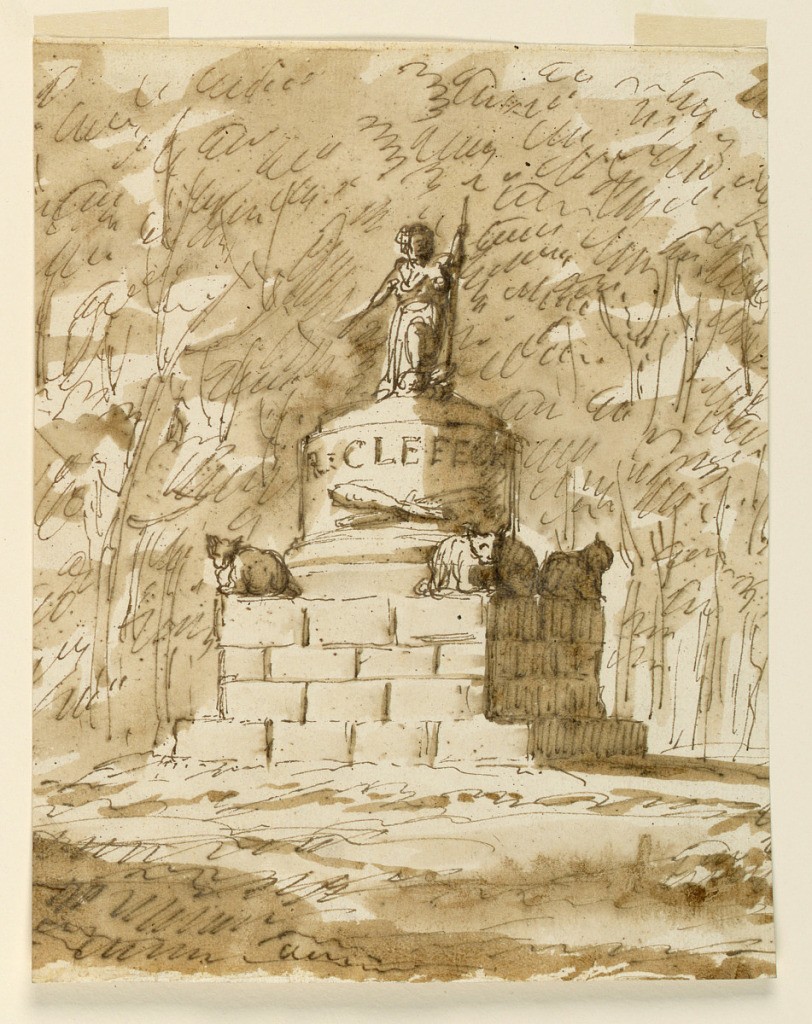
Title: Design for a monument to R. Clefeort
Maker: Giuseppe Barberi, Italian, 1746–1809
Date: after 1795
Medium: Pen and brown ink, brush and brown wash on off-white laid paper
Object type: Drawing
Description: Shown from the right hand corner against trees. Animals courch at the corners of a pedestal from which a columnar support rises topped by a woman with arms (?).